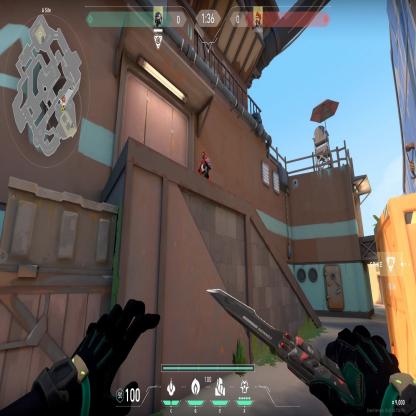
Label: enemy